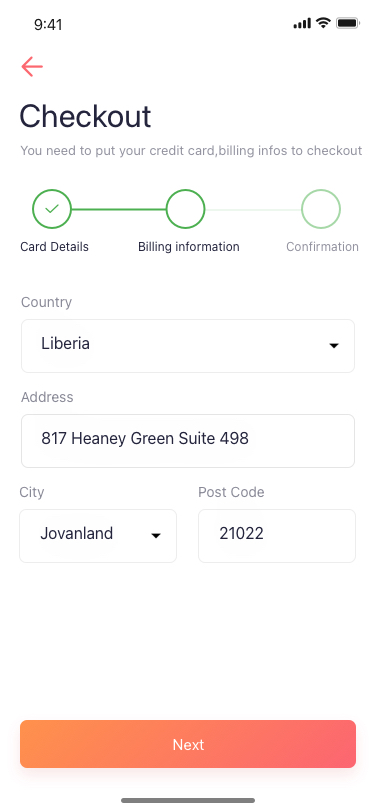
Text in this UI design:
Checkout
You need to put your credit card,billing infos to checkout